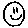
Label: smiley face